Field crop: tomato
Growth stage: 1
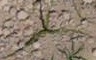
Species: cyperus